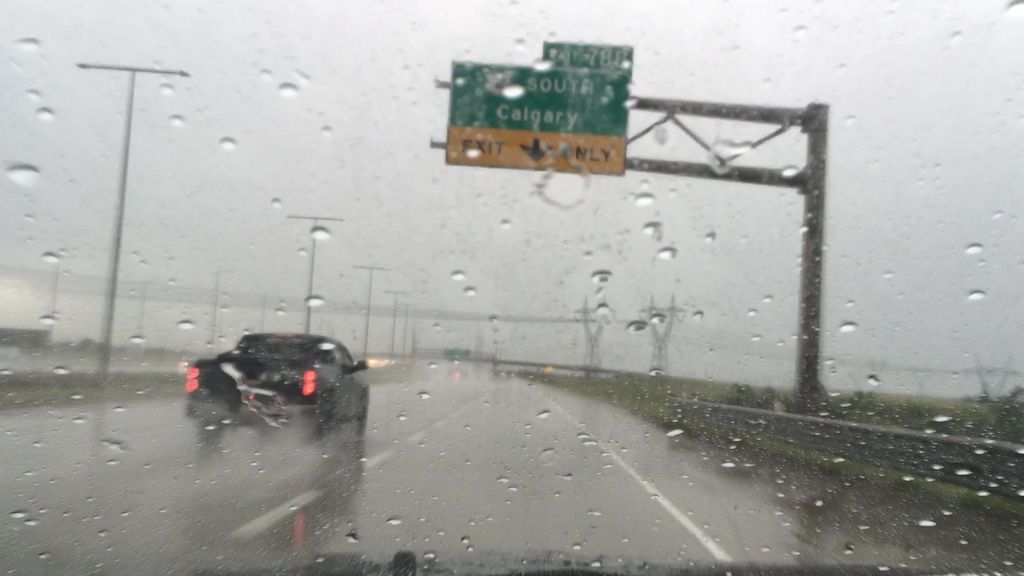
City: edmonton